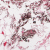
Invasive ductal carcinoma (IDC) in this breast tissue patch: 0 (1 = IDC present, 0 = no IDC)